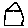
Label: house